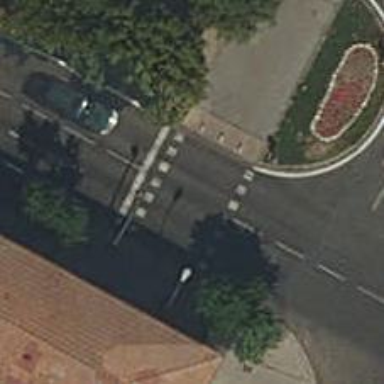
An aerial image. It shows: Road crossing with traffic signals.